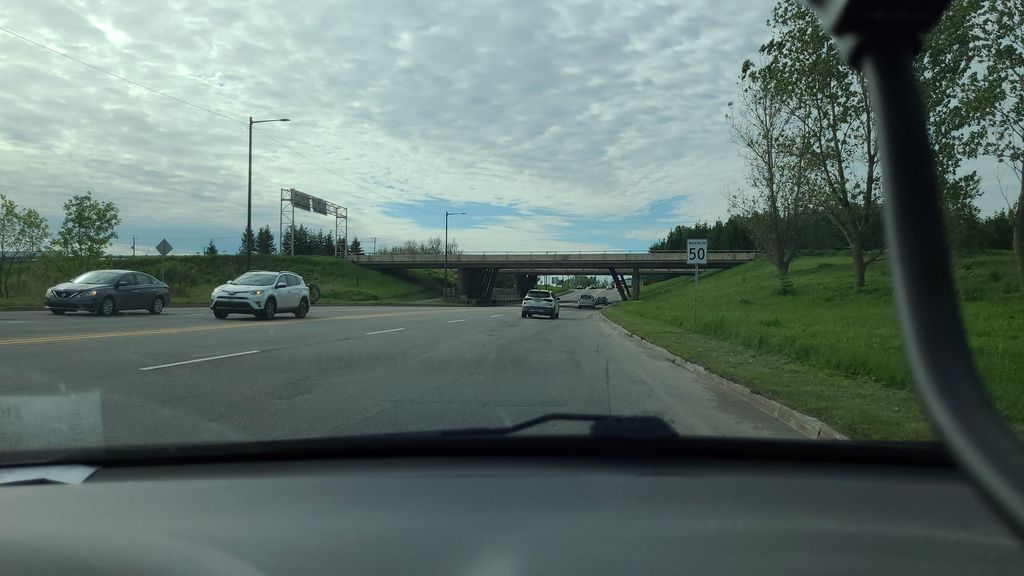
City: quebec_city